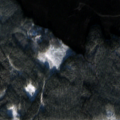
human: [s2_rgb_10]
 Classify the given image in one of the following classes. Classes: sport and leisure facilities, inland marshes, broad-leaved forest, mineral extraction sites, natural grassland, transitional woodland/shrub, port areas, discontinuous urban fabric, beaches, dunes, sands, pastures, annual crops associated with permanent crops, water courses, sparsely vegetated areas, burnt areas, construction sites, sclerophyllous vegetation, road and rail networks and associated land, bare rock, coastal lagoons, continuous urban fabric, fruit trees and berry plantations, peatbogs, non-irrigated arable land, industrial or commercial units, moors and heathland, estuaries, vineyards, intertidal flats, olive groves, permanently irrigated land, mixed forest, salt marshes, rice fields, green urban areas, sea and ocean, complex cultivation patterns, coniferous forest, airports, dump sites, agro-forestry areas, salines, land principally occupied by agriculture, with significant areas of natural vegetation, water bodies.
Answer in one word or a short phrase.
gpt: coniferous forest, mixed forest, water bodies